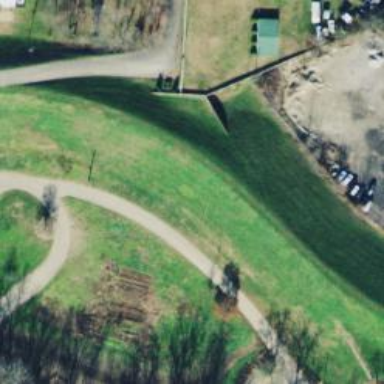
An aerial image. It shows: Embankment in the landscape.